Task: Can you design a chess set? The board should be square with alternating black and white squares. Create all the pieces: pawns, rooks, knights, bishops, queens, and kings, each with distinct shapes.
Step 1766:
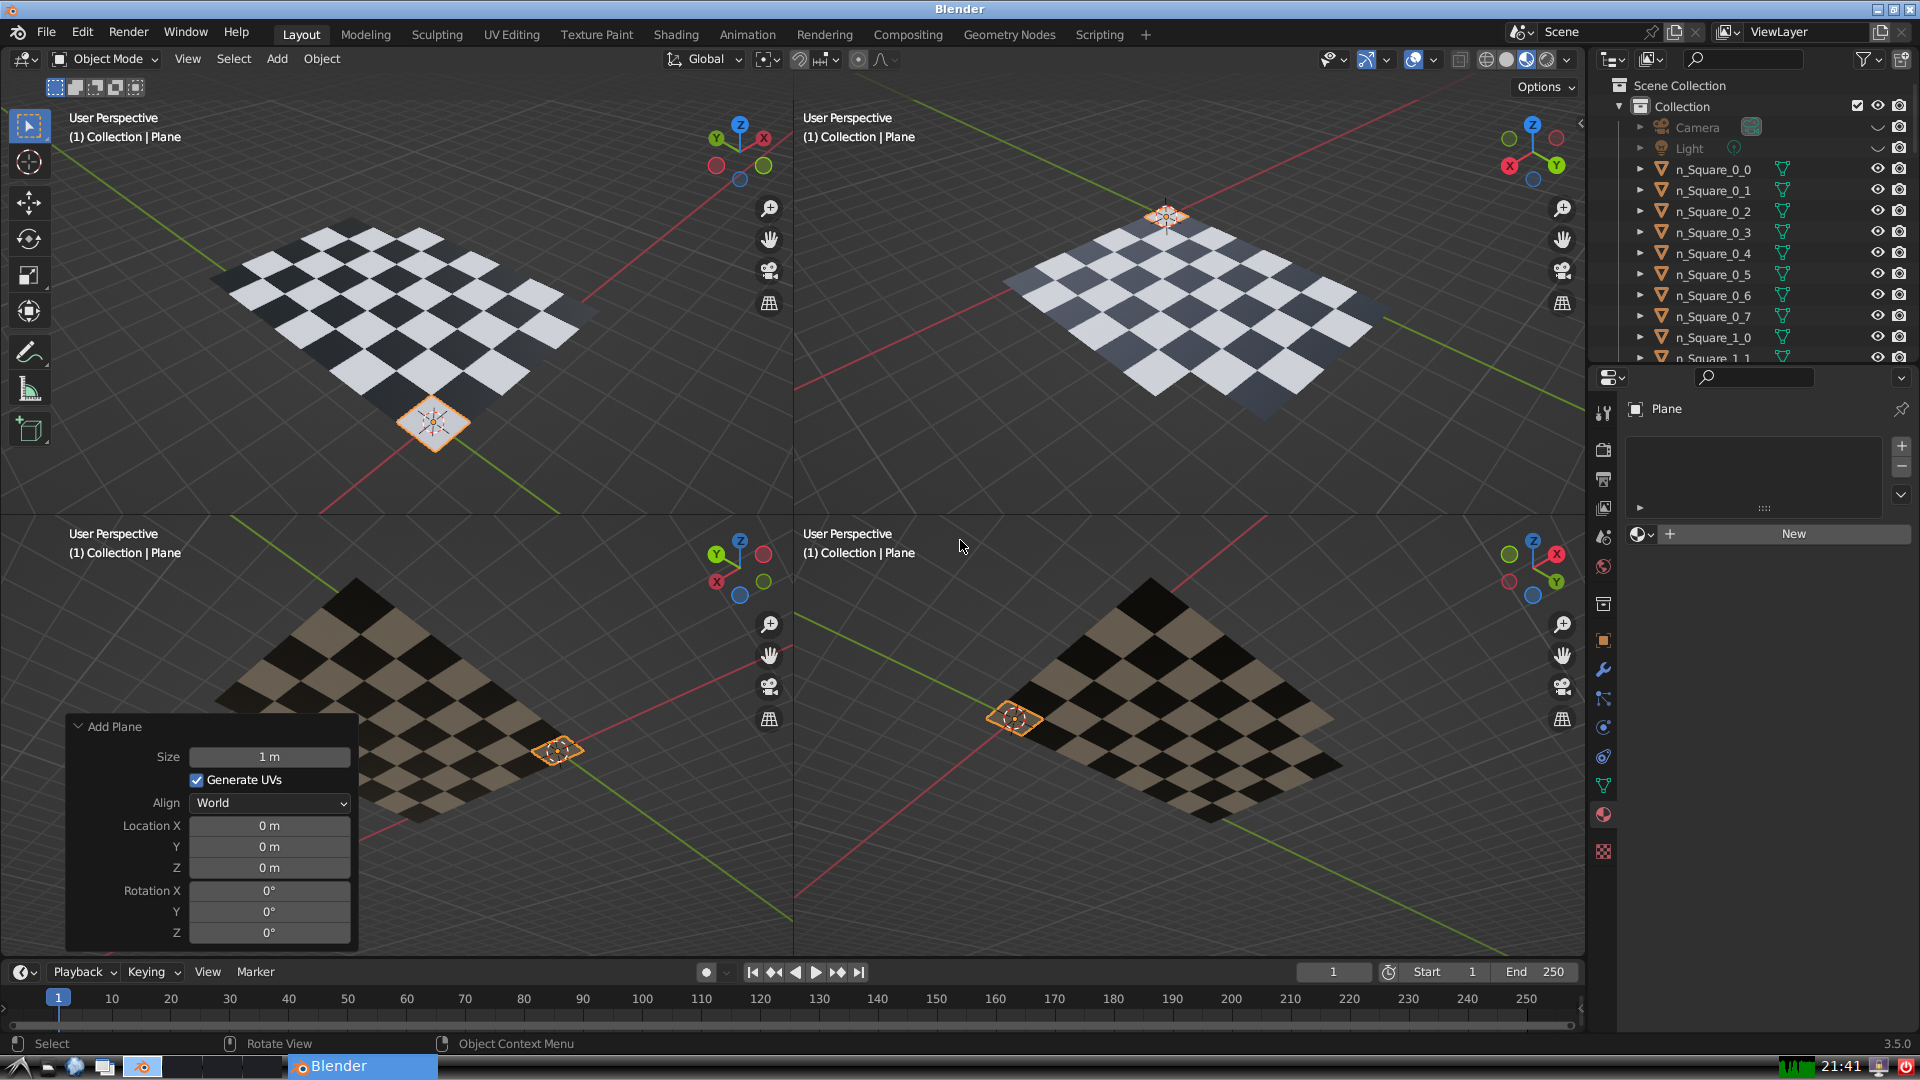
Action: {"mouse_move": [270, 826]}